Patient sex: F
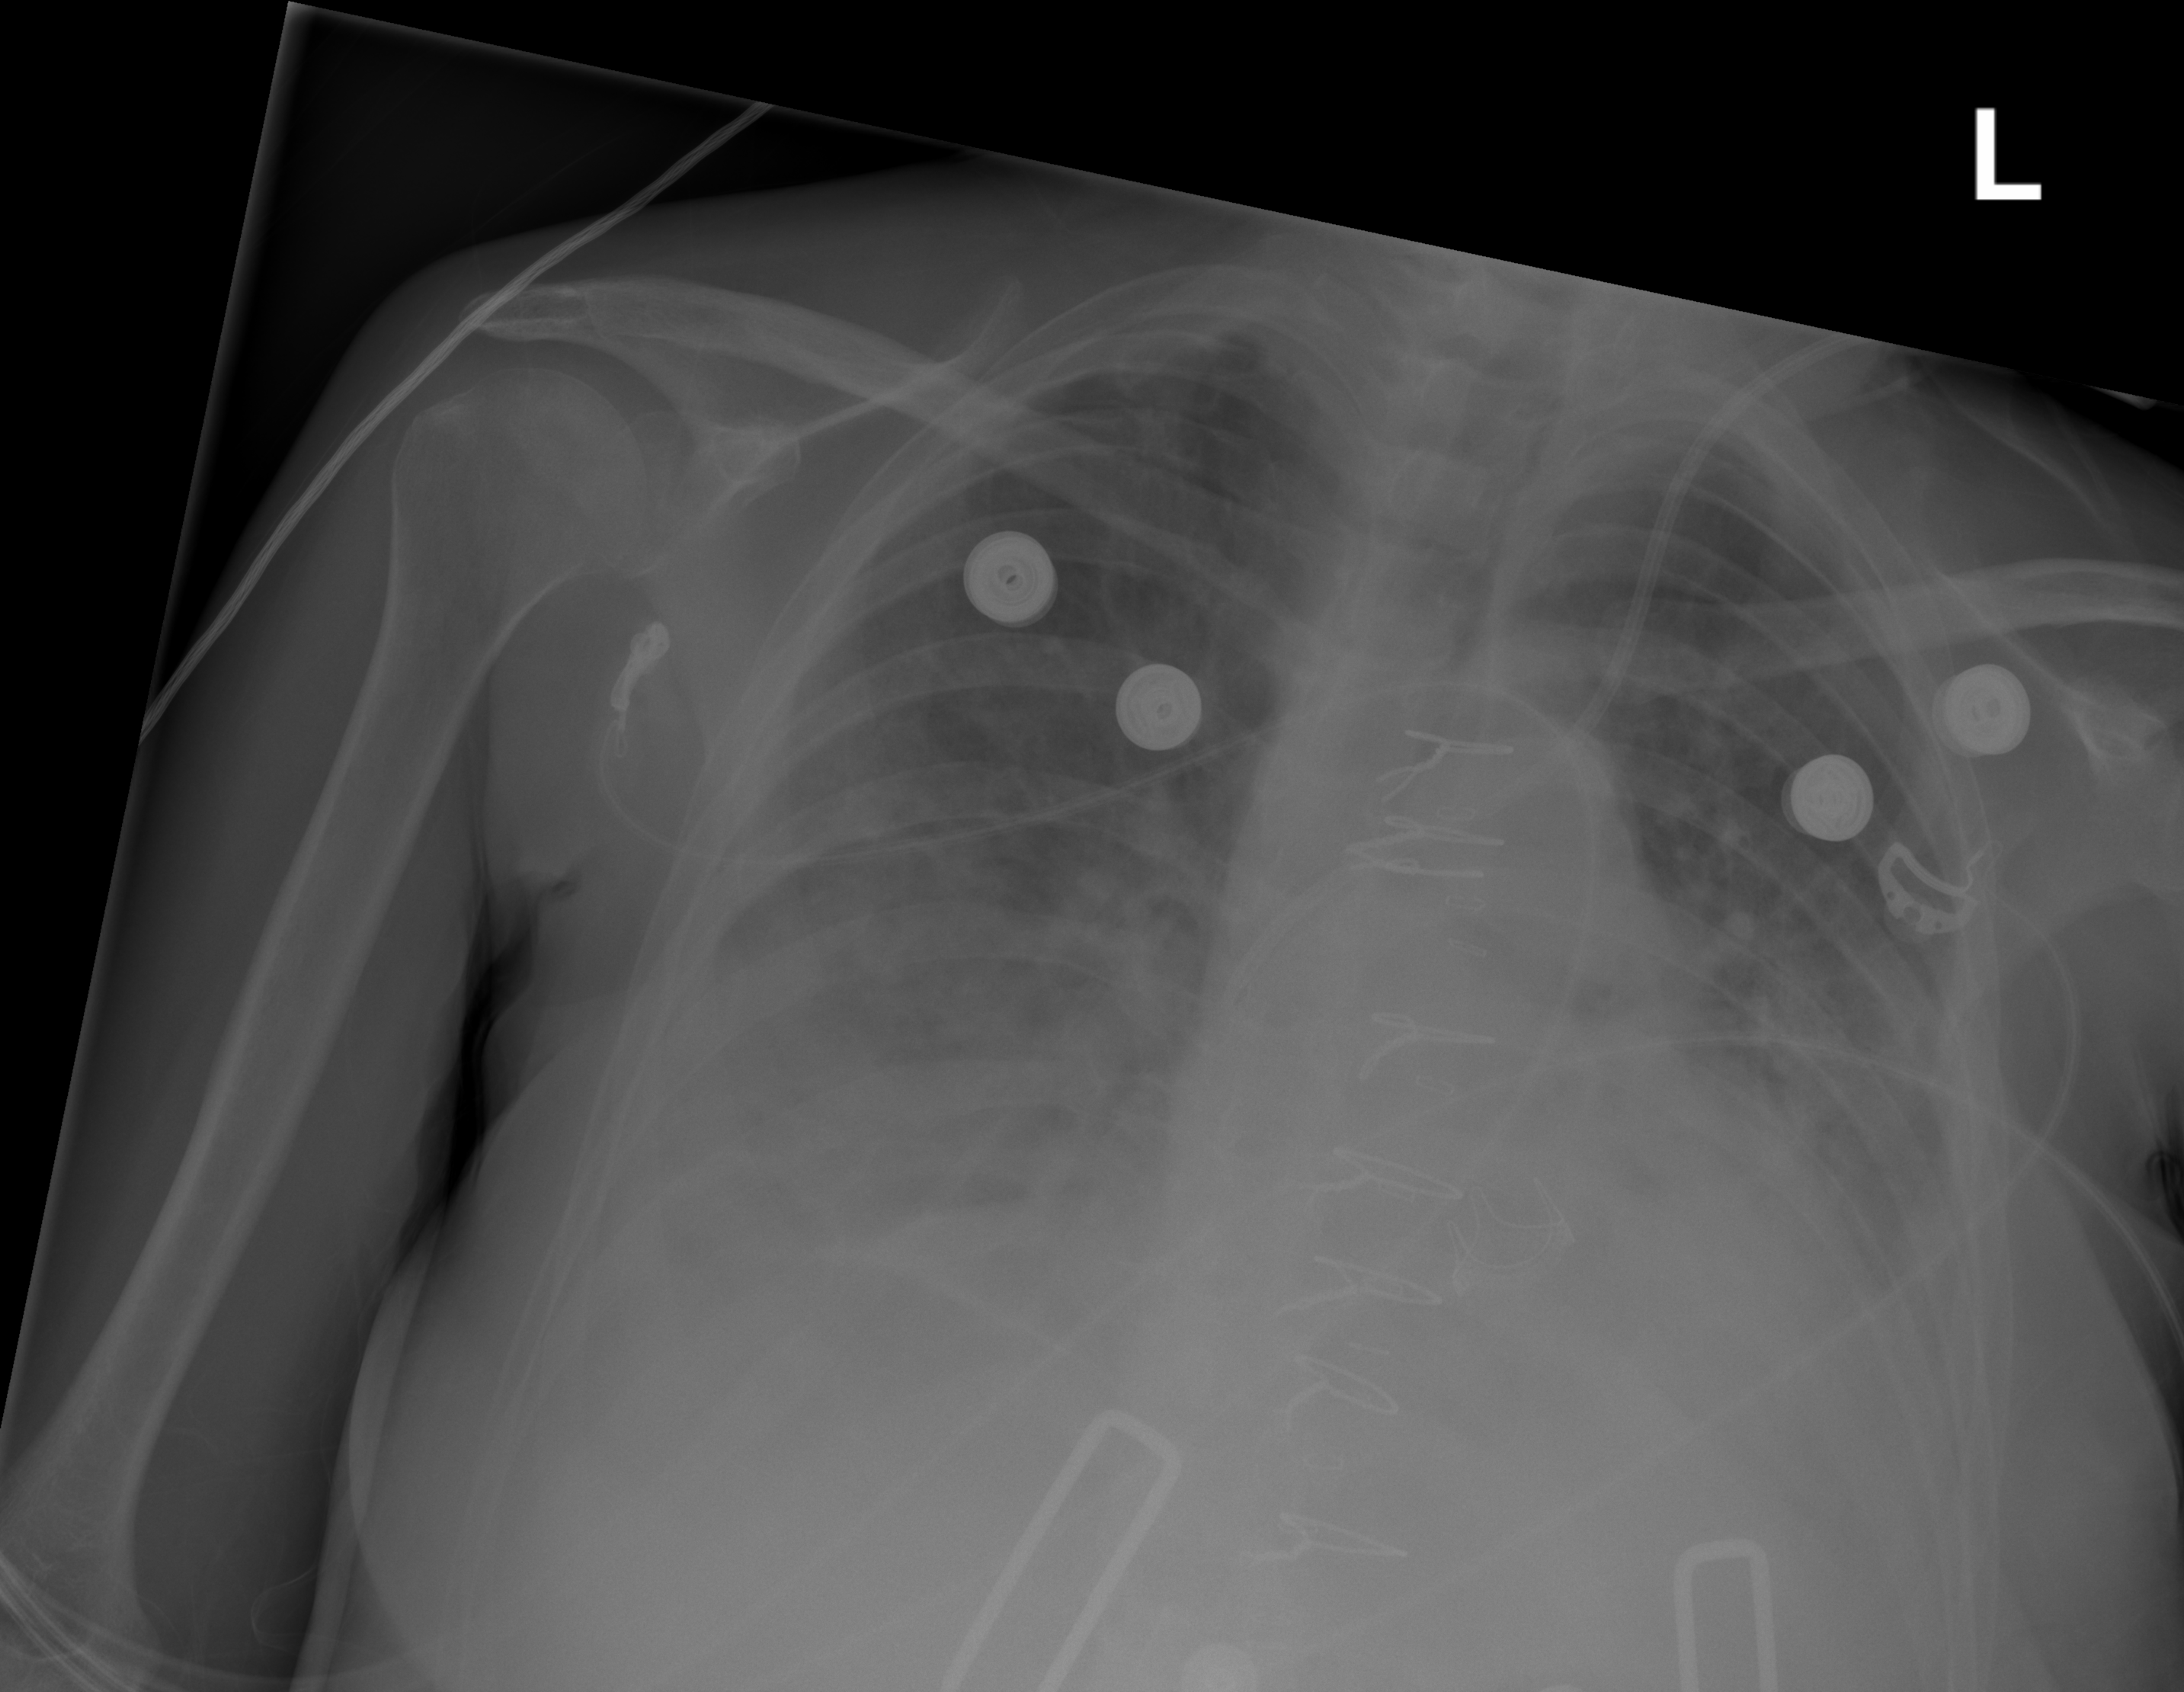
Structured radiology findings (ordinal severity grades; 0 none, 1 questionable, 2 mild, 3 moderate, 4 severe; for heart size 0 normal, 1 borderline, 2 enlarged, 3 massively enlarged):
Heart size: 2
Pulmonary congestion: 2
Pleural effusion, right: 3
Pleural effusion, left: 3
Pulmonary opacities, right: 2
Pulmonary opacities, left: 2
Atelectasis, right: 3
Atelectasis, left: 3